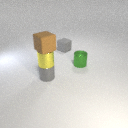
small gray metal cylinder below small yellow metal cylinder